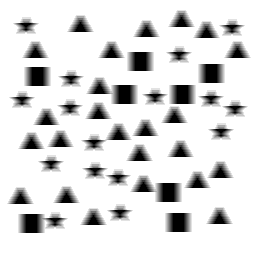
Squares: 8
Triangles: 24
Stars: 16
Total shapes: 48